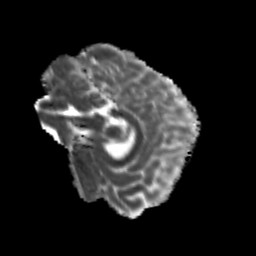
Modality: MD
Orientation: sagittal
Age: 19
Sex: female
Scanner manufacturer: siemens
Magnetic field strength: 3 T
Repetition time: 3.5 s
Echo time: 0.104 s